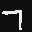
Label: 7